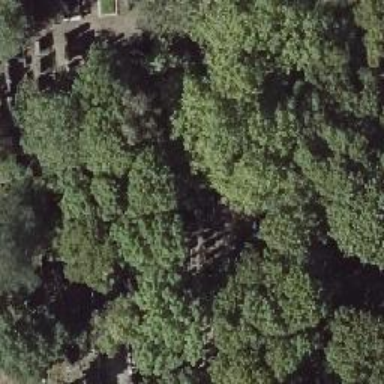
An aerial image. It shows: View of cemetery with graves.